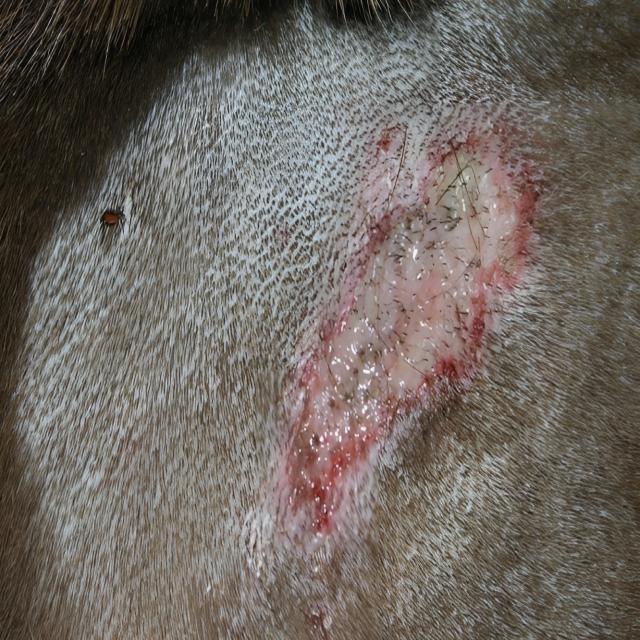
Canine ringworm (Dermatophytosis) — fungal infection caused by Microsporum or Trichophyton. Presents with circular alopecia, scaling, crusting, and broken hairs.